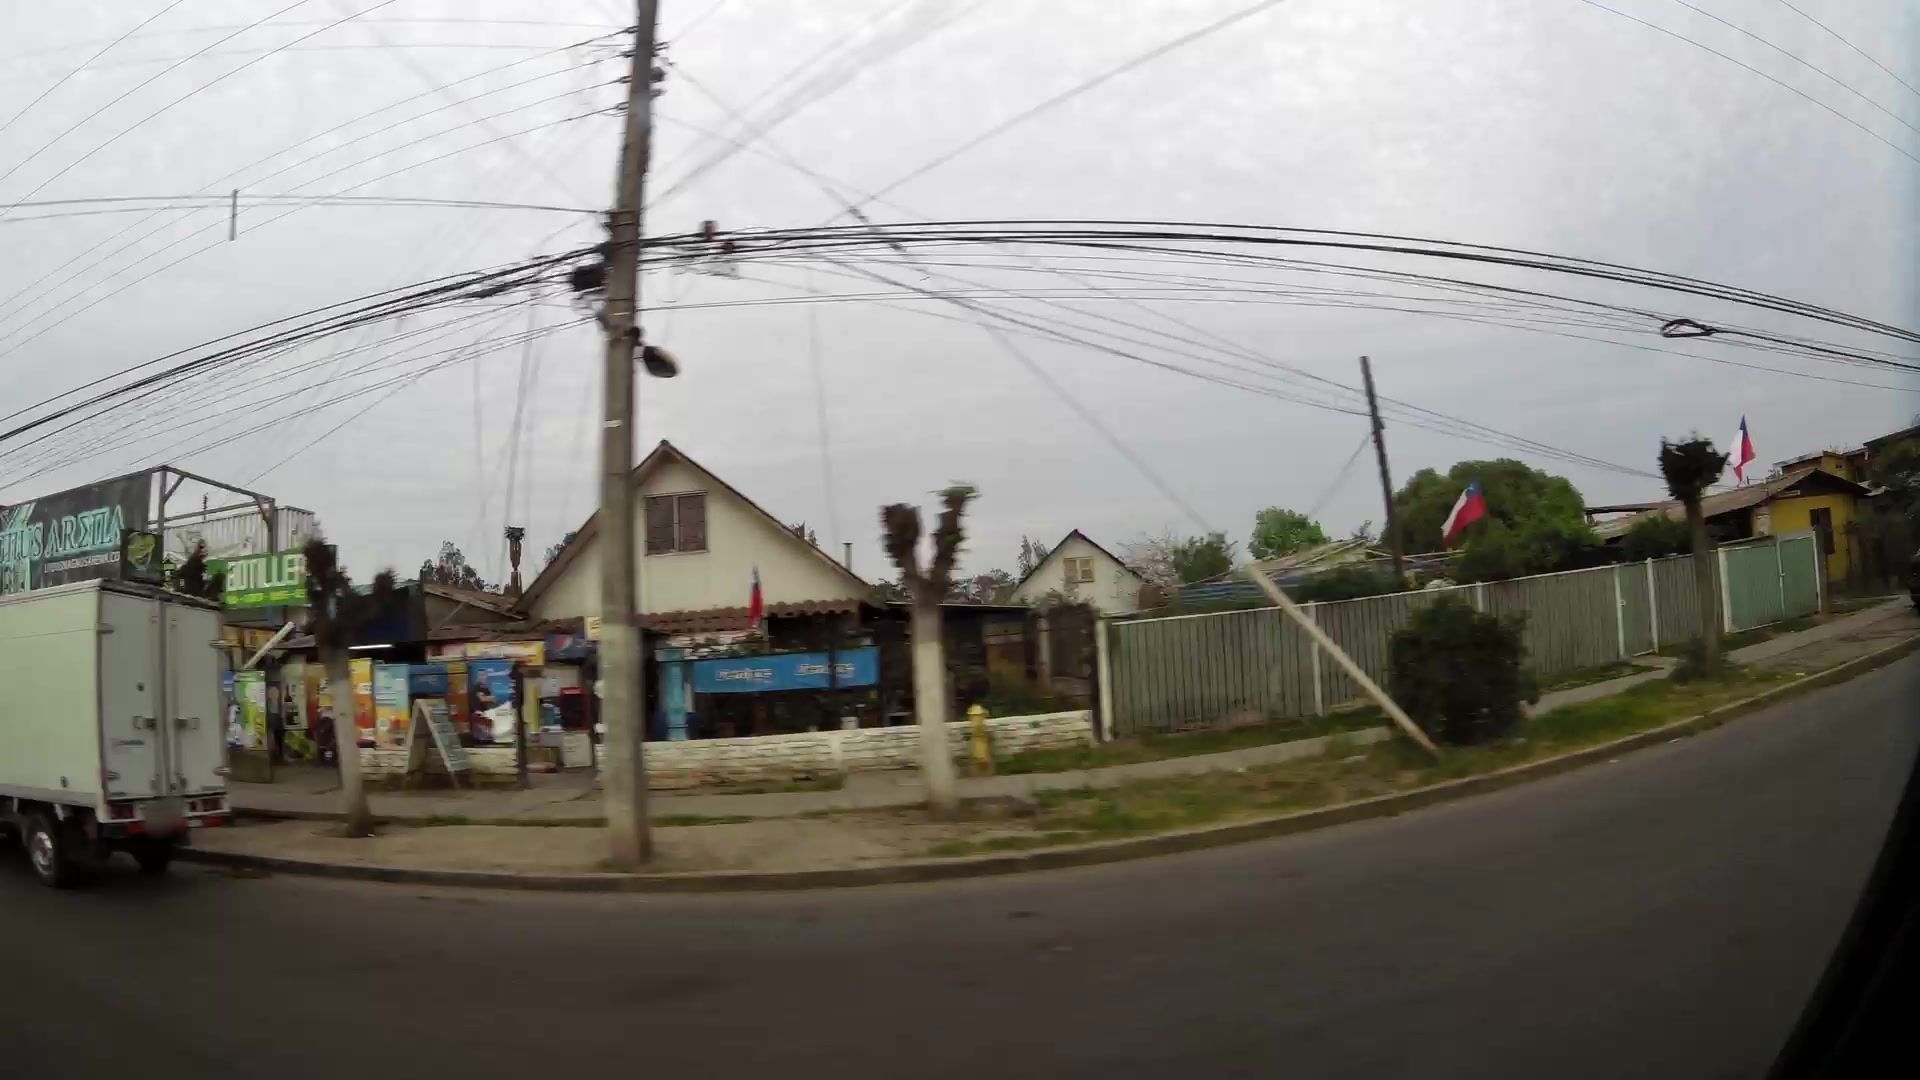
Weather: snowy
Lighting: day
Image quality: good
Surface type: driving surface
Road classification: secondary
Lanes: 2
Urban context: urban centre
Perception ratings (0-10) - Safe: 4.21, Lively: 1.49, Beautiful: 1.87, Boring: 5.42, Depressing: 7.15, Wealthy: 0.86